Question: I'm trying to find out the angle of the triangle in the following, I know it should be 90 degrees, however I don't know how to actually calculate it in the following:

Here's what I've tried:
'''
angle = math.cos(7/9.899)
angleToDegrees = math.degrees(angle)
returns: 43.XX
'''
What am I doing wrong?
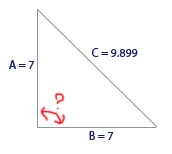
Answer: It's a little more compicated than that. You need to use the <URL>
'''
>>> A = 7
>>> B = 7
>>> C = 9.899
>>> from math import acos, degrees
>>> degrees(acos((A * A + B * B - C * C)/(2.0 * A * B)))
89.99594878743945
'''
This is accurate to 4 significant figures. If you provide a more precise value of C, you get a more accurate result.
'''
>>> C=9.899494936611665
>>> degrees(acos((A * A + B * B - C * C)/(2.0 * A * B)))
90.0
'''